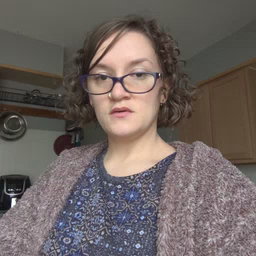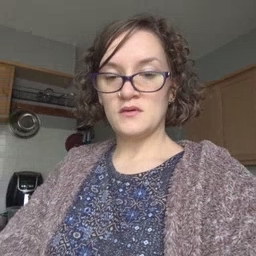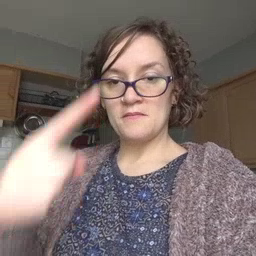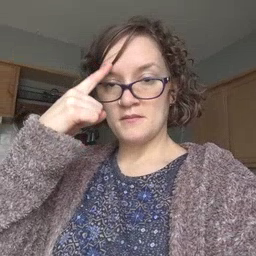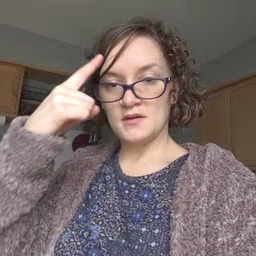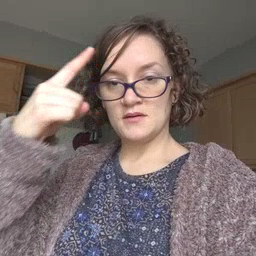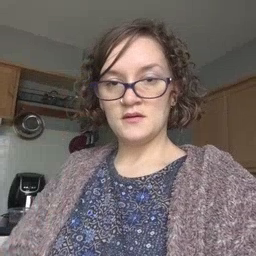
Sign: penny